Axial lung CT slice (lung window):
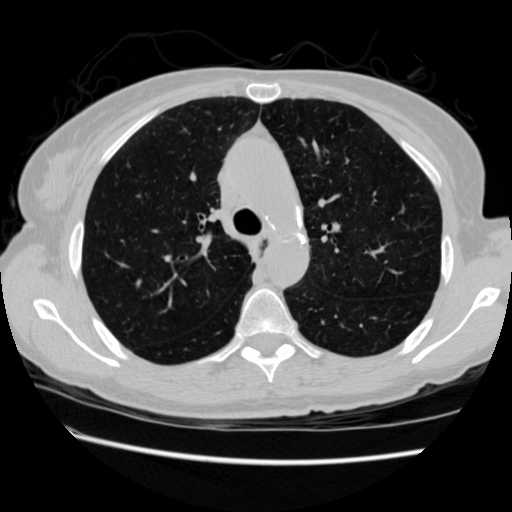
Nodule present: no